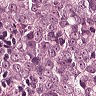
Metastatic tissue present: yes